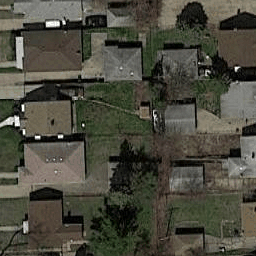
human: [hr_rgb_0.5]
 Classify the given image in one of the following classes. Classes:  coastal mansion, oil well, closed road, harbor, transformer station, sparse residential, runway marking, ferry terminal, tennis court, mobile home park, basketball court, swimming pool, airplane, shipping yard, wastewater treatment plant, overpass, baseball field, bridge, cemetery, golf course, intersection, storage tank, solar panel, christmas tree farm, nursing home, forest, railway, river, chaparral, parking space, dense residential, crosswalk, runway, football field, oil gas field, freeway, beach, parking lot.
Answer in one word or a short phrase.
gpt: dense residential